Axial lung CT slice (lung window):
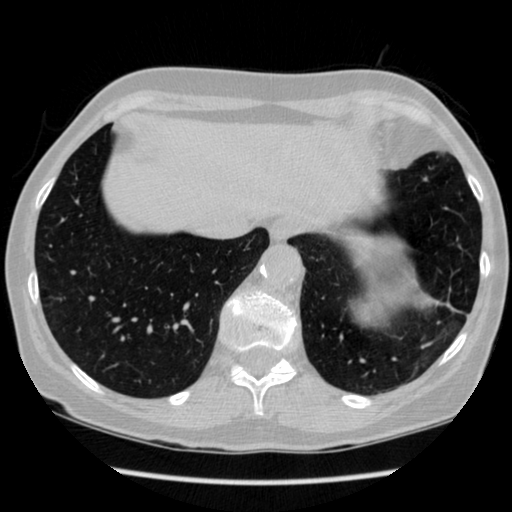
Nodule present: no